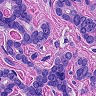
Metastatic tissue present: yes